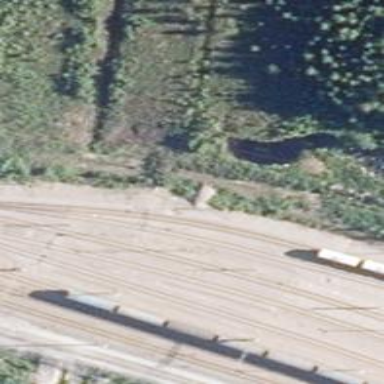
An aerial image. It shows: Wedge used for railway derailment.